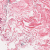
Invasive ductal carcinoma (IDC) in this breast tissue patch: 0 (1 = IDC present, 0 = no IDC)